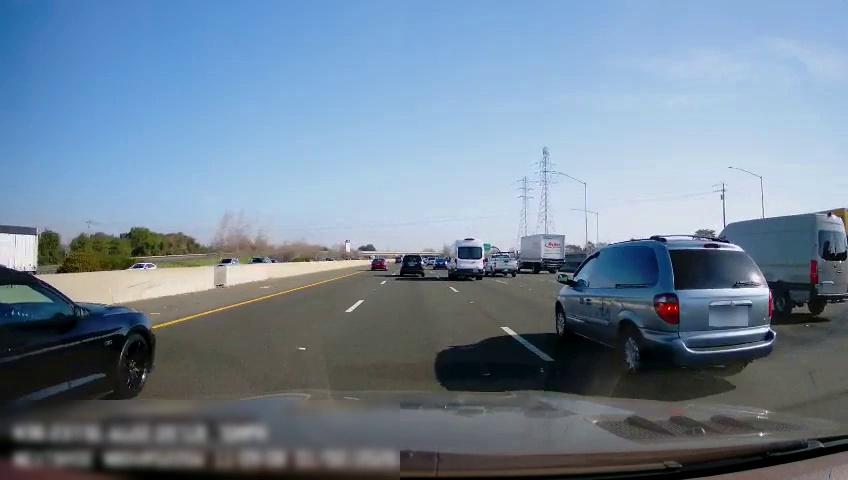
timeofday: Day
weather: Sunny
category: Drivable Space
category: Vehicles | Truck
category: Vehicles | Van
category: Vehicles | Truck
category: Vehicles | Truck
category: Vehicles | Car
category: Vehicles | Van
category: Vehicles | SUV
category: Vehicles | Van
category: Vehicles | Car
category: Vehicles | Car
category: Vehicles | Truck
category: Vehicles | Car
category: Vehicles | Car
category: Vehicles | Car
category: Lanes | Alternate Lane
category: Lanes | Current Lane
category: Lanes | Current Lane
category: Lanes | Alternate Lane
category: Lanes | Alternate Lane
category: Lanes | Alternate Lane
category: Traffic | Signs